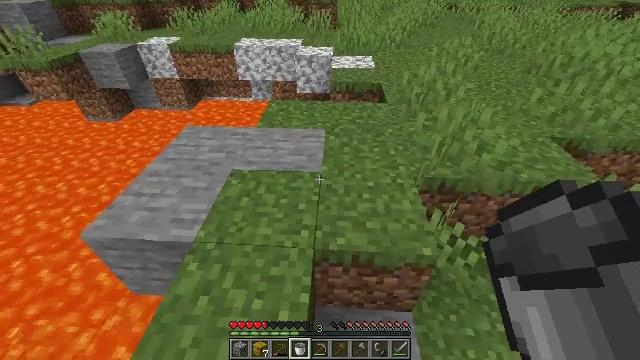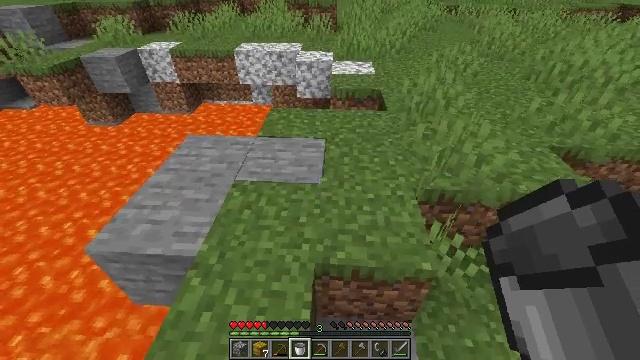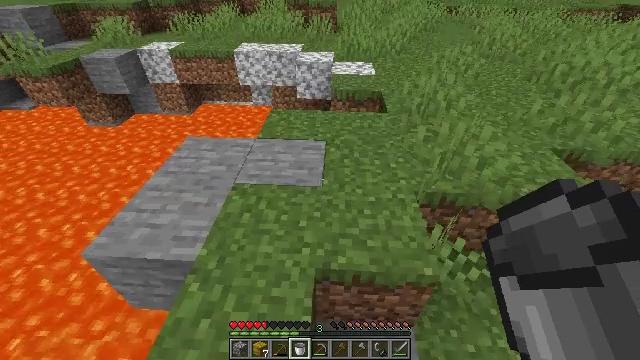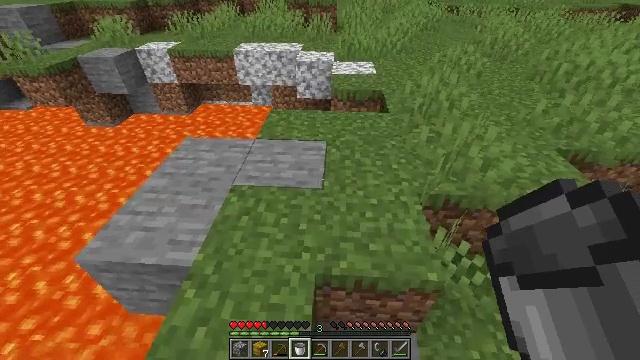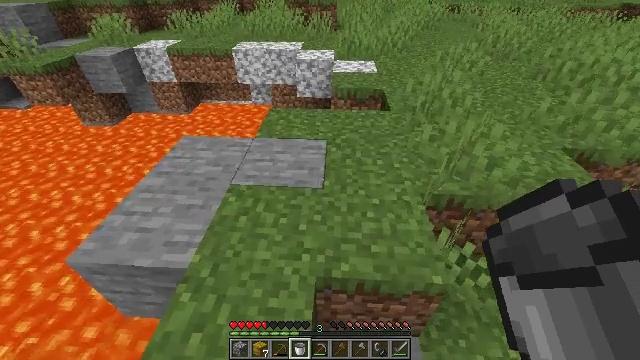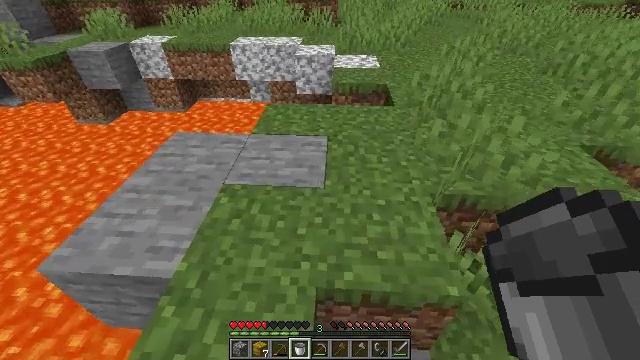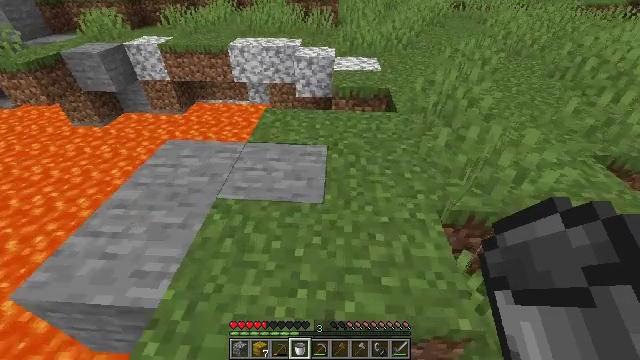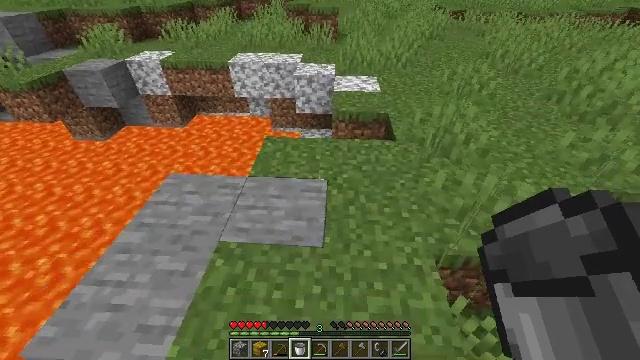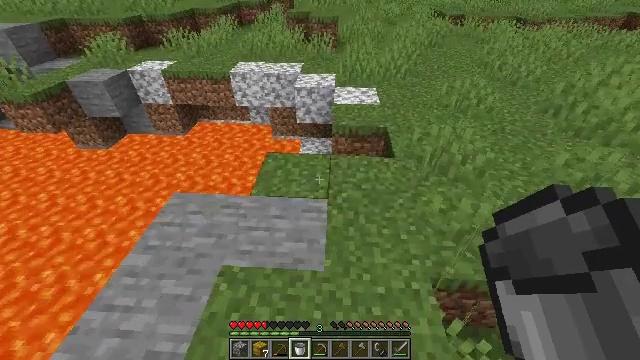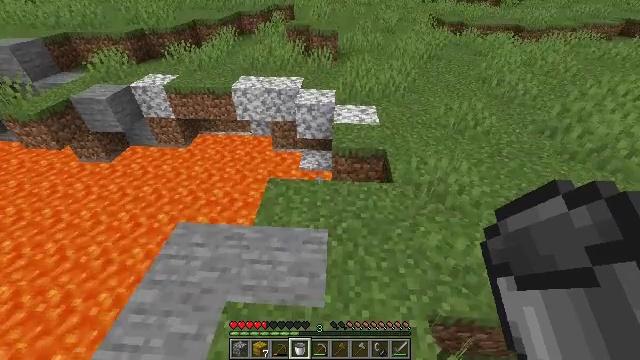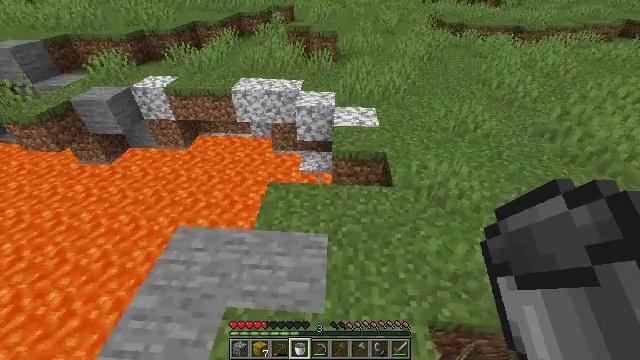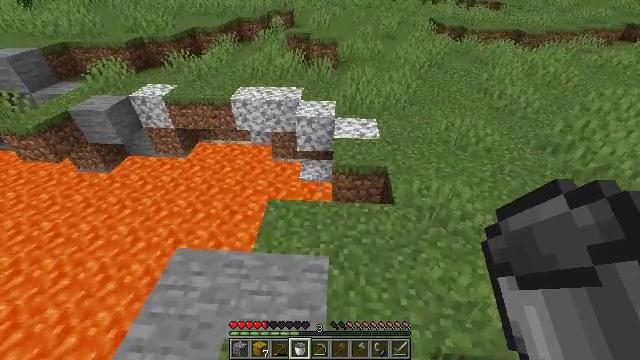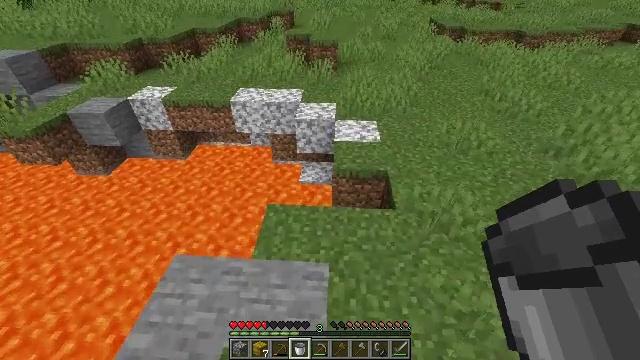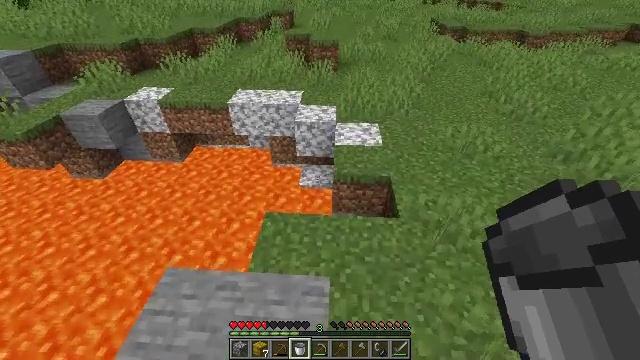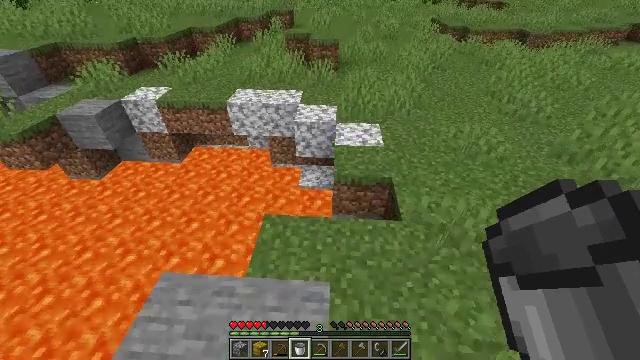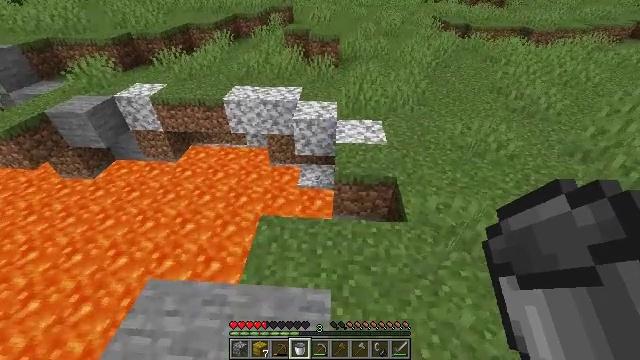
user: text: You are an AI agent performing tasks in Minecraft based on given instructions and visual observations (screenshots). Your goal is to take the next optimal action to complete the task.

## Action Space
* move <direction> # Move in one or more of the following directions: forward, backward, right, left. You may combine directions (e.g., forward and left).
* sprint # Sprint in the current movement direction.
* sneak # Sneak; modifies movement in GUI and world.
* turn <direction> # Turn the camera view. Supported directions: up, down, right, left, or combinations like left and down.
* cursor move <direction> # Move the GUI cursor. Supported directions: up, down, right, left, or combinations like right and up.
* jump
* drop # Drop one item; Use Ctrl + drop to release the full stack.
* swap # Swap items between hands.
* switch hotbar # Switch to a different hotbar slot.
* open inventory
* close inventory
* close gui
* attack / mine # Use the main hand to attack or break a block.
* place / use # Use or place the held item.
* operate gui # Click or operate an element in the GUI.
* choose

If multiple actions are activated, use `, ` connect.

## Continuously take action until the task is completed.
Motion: motion action
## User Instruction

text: Collect cobblestone blocks for construction.
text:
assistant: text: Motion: move forward, jump
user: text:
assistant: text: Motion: move forward, jump
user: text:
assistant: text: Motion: move forward, jump
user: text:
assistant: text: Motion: move forward, jump
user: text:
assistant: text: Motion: move forward, jump
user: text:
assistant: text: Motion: move forward, jump
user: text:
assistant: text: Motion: move forward, jump
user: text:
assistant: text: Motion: move forward, jump
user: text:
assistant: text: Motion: move forward, jump
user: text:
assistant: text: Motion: move forward, jump
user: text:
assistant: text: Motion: move forward, jump
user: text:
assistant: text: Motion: move forward, jump
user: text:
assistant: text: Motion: move forward, jump
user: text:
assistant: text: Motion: move forward, jump
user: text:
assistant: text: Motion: move forward
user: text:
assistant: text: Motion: no_op
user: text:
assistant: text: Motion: no_op
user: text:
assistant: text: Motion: turn left
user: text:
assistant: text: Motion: move right, turn left
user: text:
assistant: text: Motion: move right, turn left and down
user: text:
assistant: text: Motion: move right, turn left
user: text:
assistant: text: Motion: move right, turn left
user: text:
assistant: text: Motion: move right, turn left
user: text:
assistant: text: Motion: move right, turn left
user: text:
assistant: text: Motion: move right, turn left
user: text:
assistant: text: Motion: move right, turn left
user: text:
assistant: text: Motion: move right, turn left
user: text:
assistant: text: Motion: move right, turn left
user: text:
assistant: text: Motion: move right, turn left
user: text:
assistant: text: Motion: turn left and up